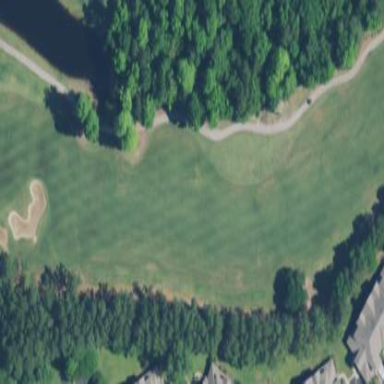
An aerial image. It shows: Grassy area designated as golf fairway.